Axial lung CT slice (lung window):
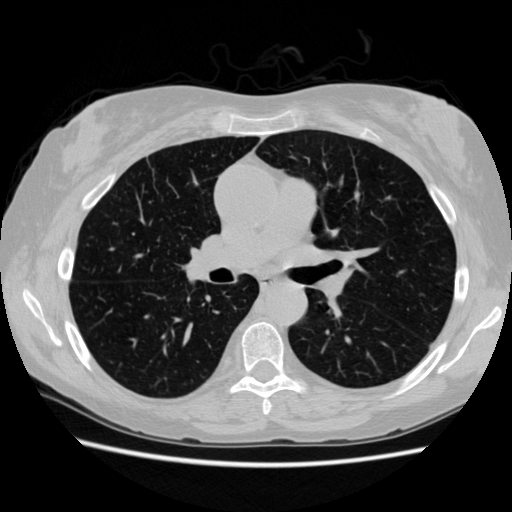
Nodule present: no